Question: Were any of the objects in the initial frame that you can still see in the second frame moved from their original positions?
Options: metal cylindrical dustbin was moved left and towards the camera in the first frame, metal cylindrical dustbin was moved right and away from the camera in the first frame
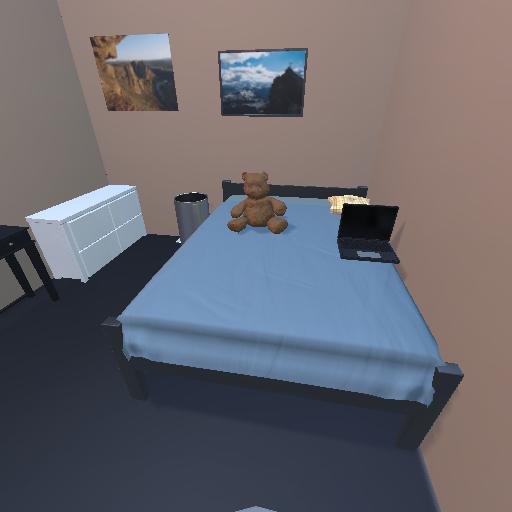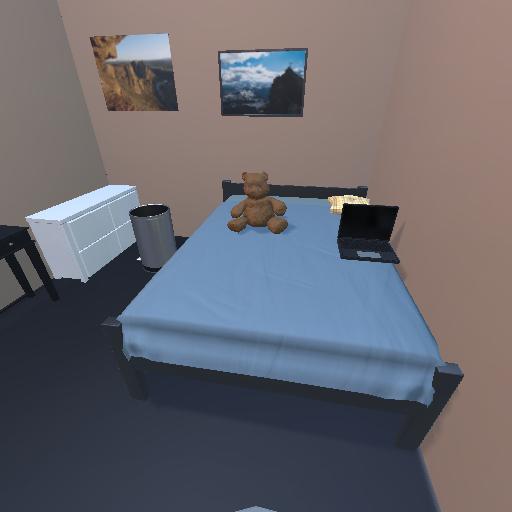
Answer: metal cylindrical dustbin was moved left and towards the camera in the first frame